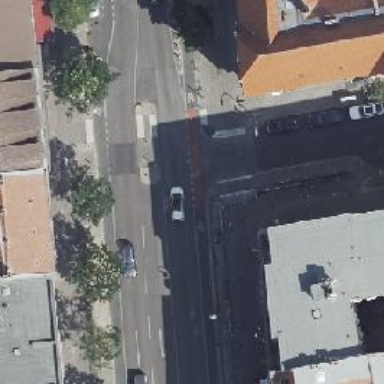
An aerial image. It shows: Unmarked crossing with right kerb extension and traffic calming table.